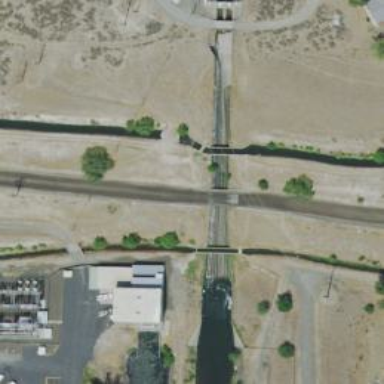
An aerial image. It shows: Aqueduct bridge over canal.